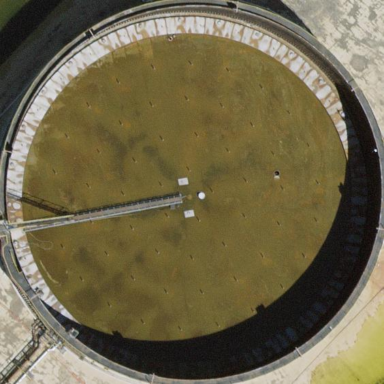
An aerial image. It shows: Storage tank which is man-made.